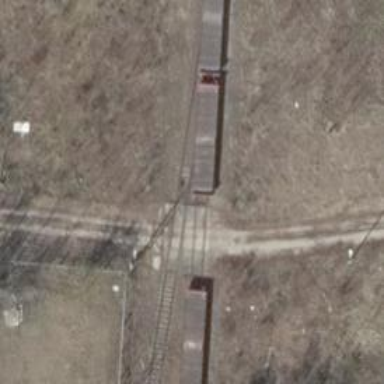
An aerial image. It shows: Railway level crossing.